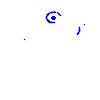
Particle: proton